Question: If the user searches "car" I would like the output to look like
Find your favorite today, sale for next 2 days.
Notice that car is bolded. Google does it:

What's the best way to go about doing this in Python? The bolding is in HTML.
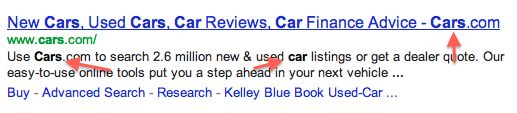
Answer: '''
>>> the_string = "New Cars, Used Cars, Car Reviews, Car Finance Advice - Cars.com"
>>> re.sub(r'(car)', r'<b></b>', the_string, flags=re.I)
'New <b>Car</b>s, Used <b>Car</b>s, <b>Car</b> Reviews, <b>Car</b> Finance Advice - <b>Car</b>s.com'
'''
It's a little bit tricky to figure out exactly what should count as an instance of "car", though; this would make "toon" and so on. You could try '(cars?)' for this specific phrase; in general, you might want to use a <URL>.